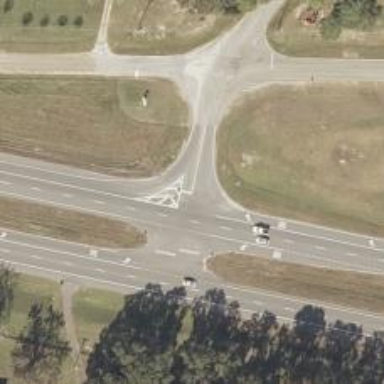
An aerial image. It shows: Road with stop sign.